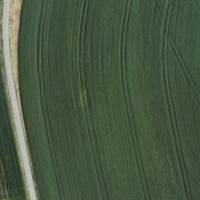
EUNIS habitat code: 52
Species observed at this site:
Milvus milvus
Circaea lutetiana
Lamium galeobdolon